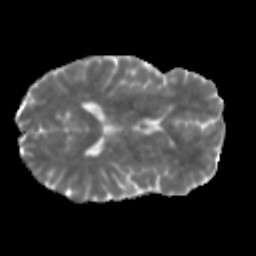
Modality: MD
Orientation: axial
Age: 46
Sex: male
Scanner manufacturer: siemens
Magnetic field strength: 3 T
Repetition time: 5 s
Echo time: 0.092 s